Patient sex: M
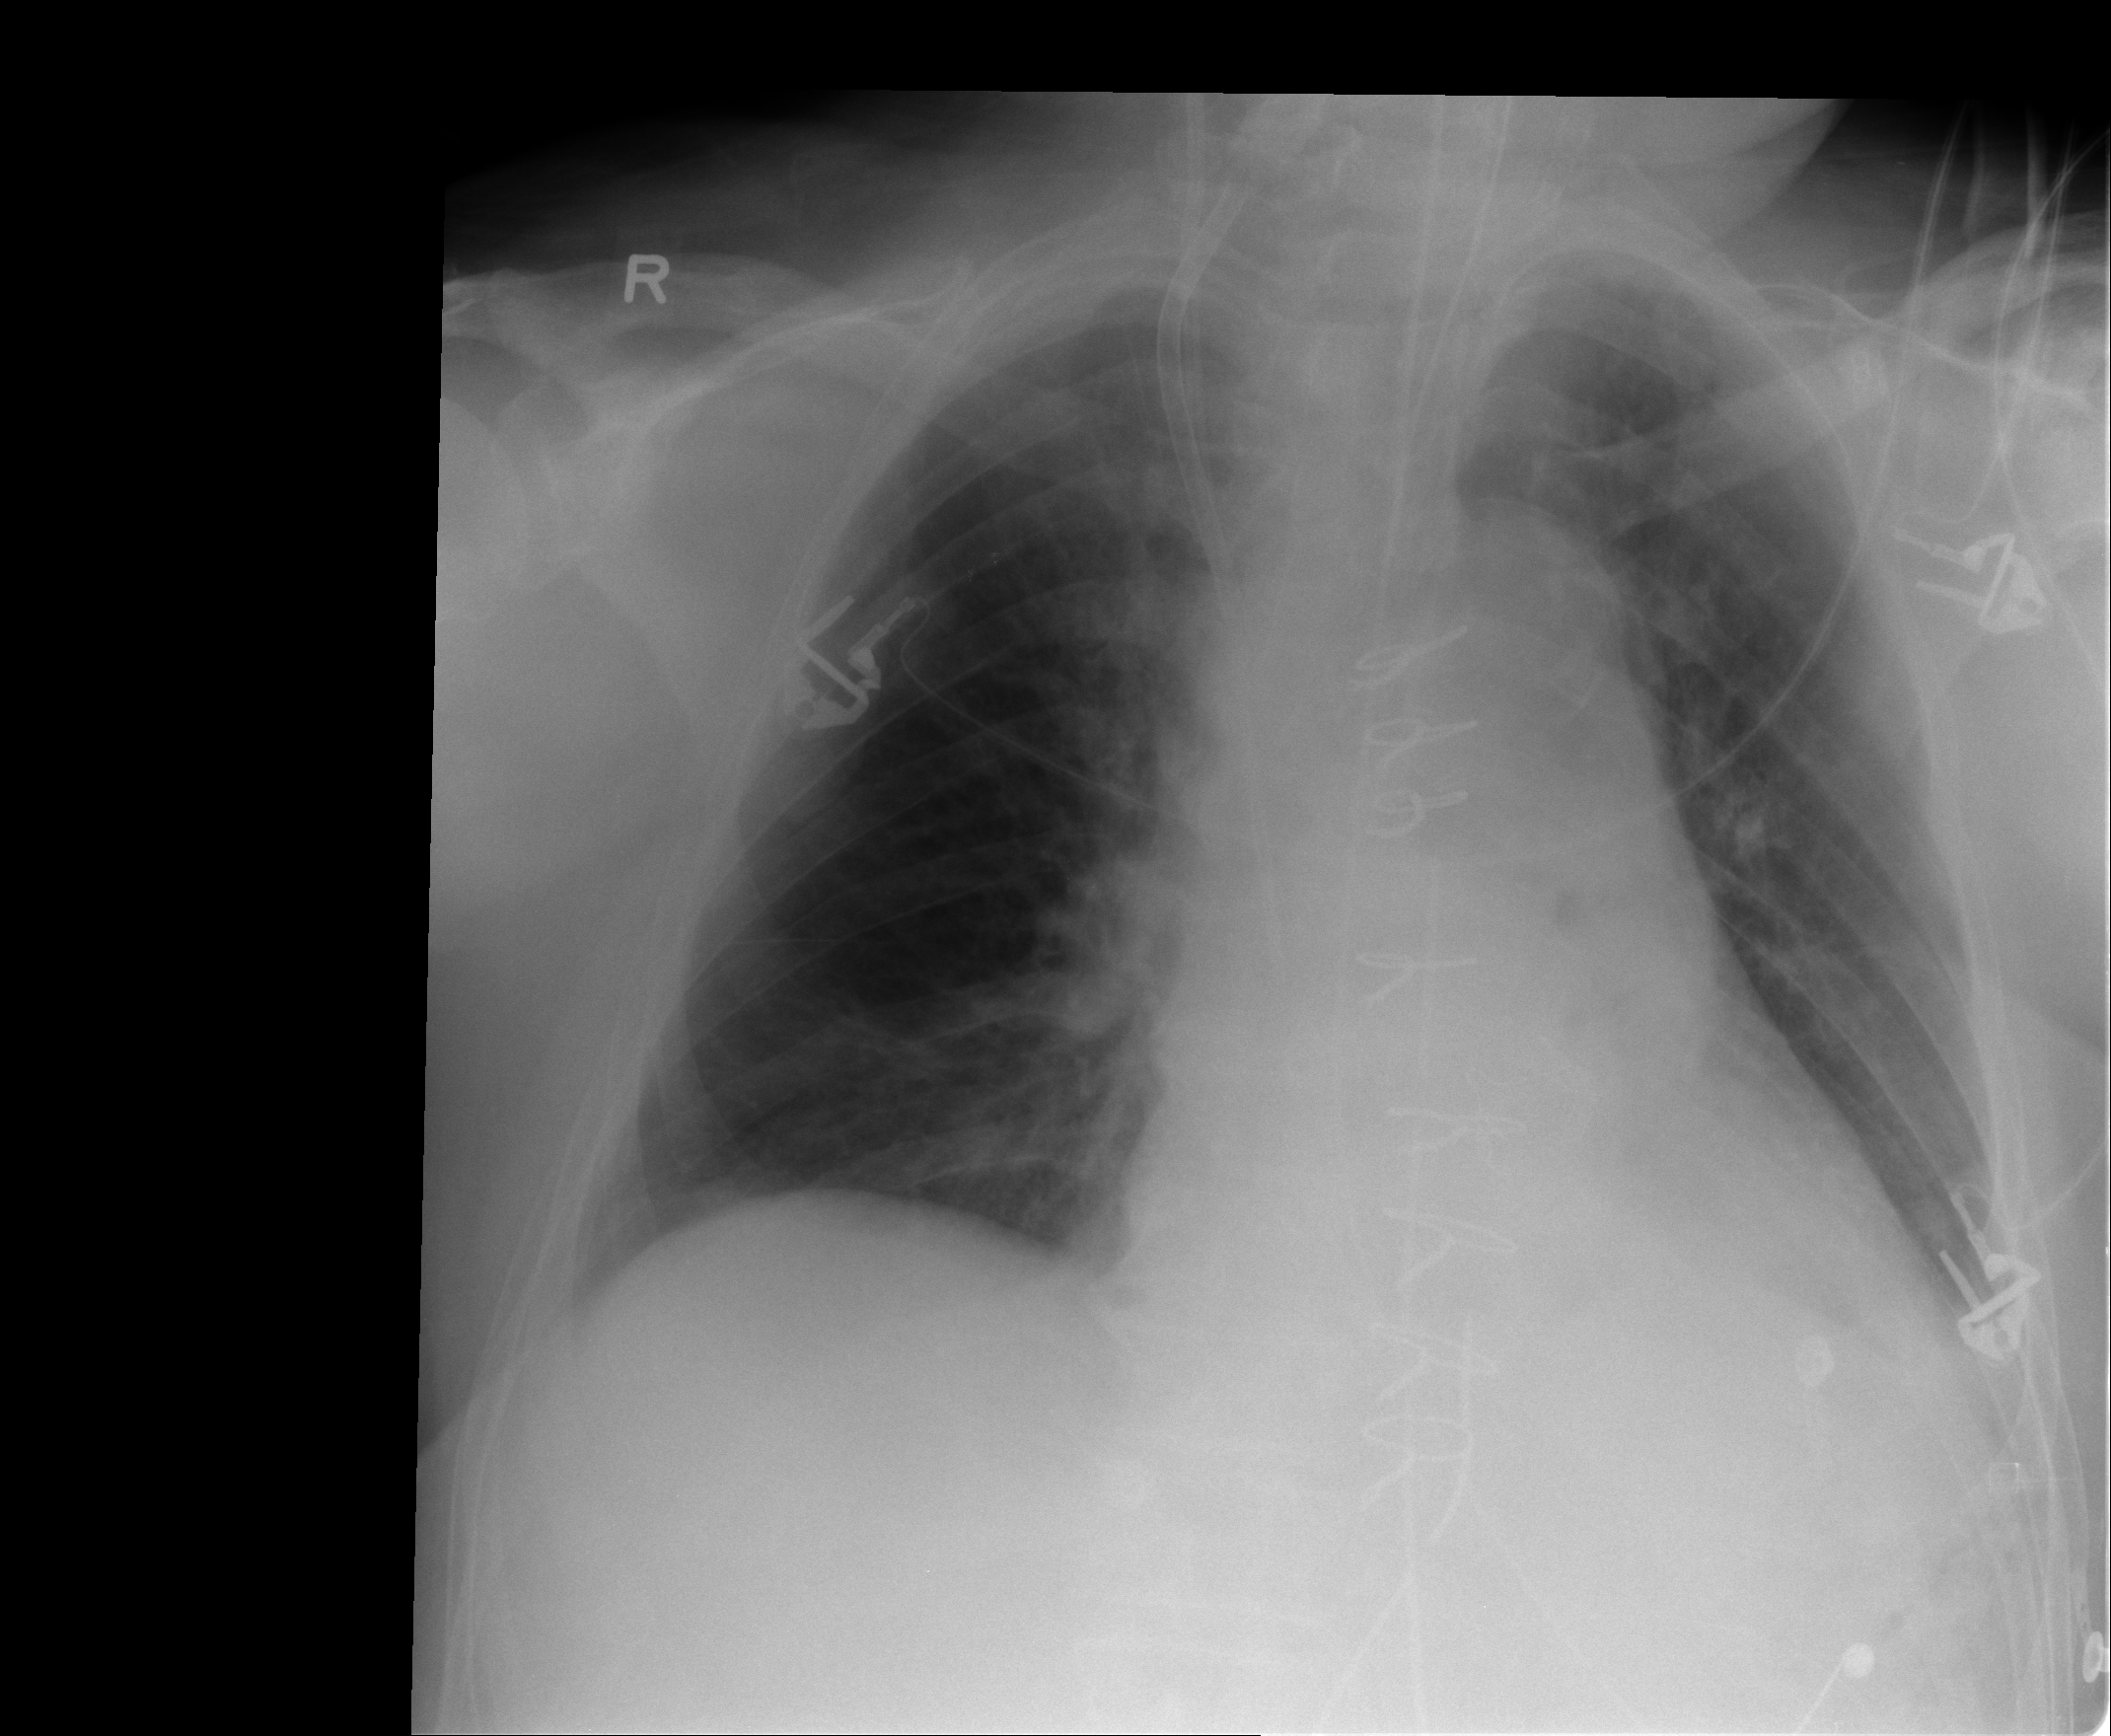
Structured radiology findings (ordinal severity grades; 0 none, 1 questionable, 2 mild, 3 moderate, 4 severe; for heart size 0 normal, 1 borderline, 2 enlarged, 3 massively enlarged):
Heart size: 1
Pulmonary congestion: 0
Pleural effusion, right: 0
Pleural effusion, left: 0
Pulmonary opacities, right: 0
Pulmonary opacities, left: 0
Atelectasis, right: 1
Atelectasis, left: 1